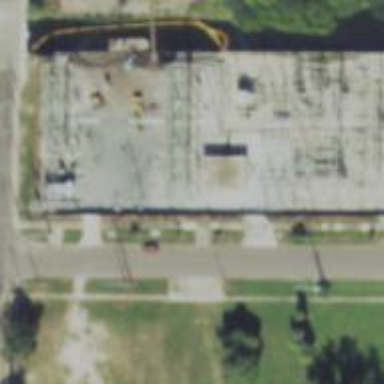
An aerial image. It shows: Outdoor distribution substation.